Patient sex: M
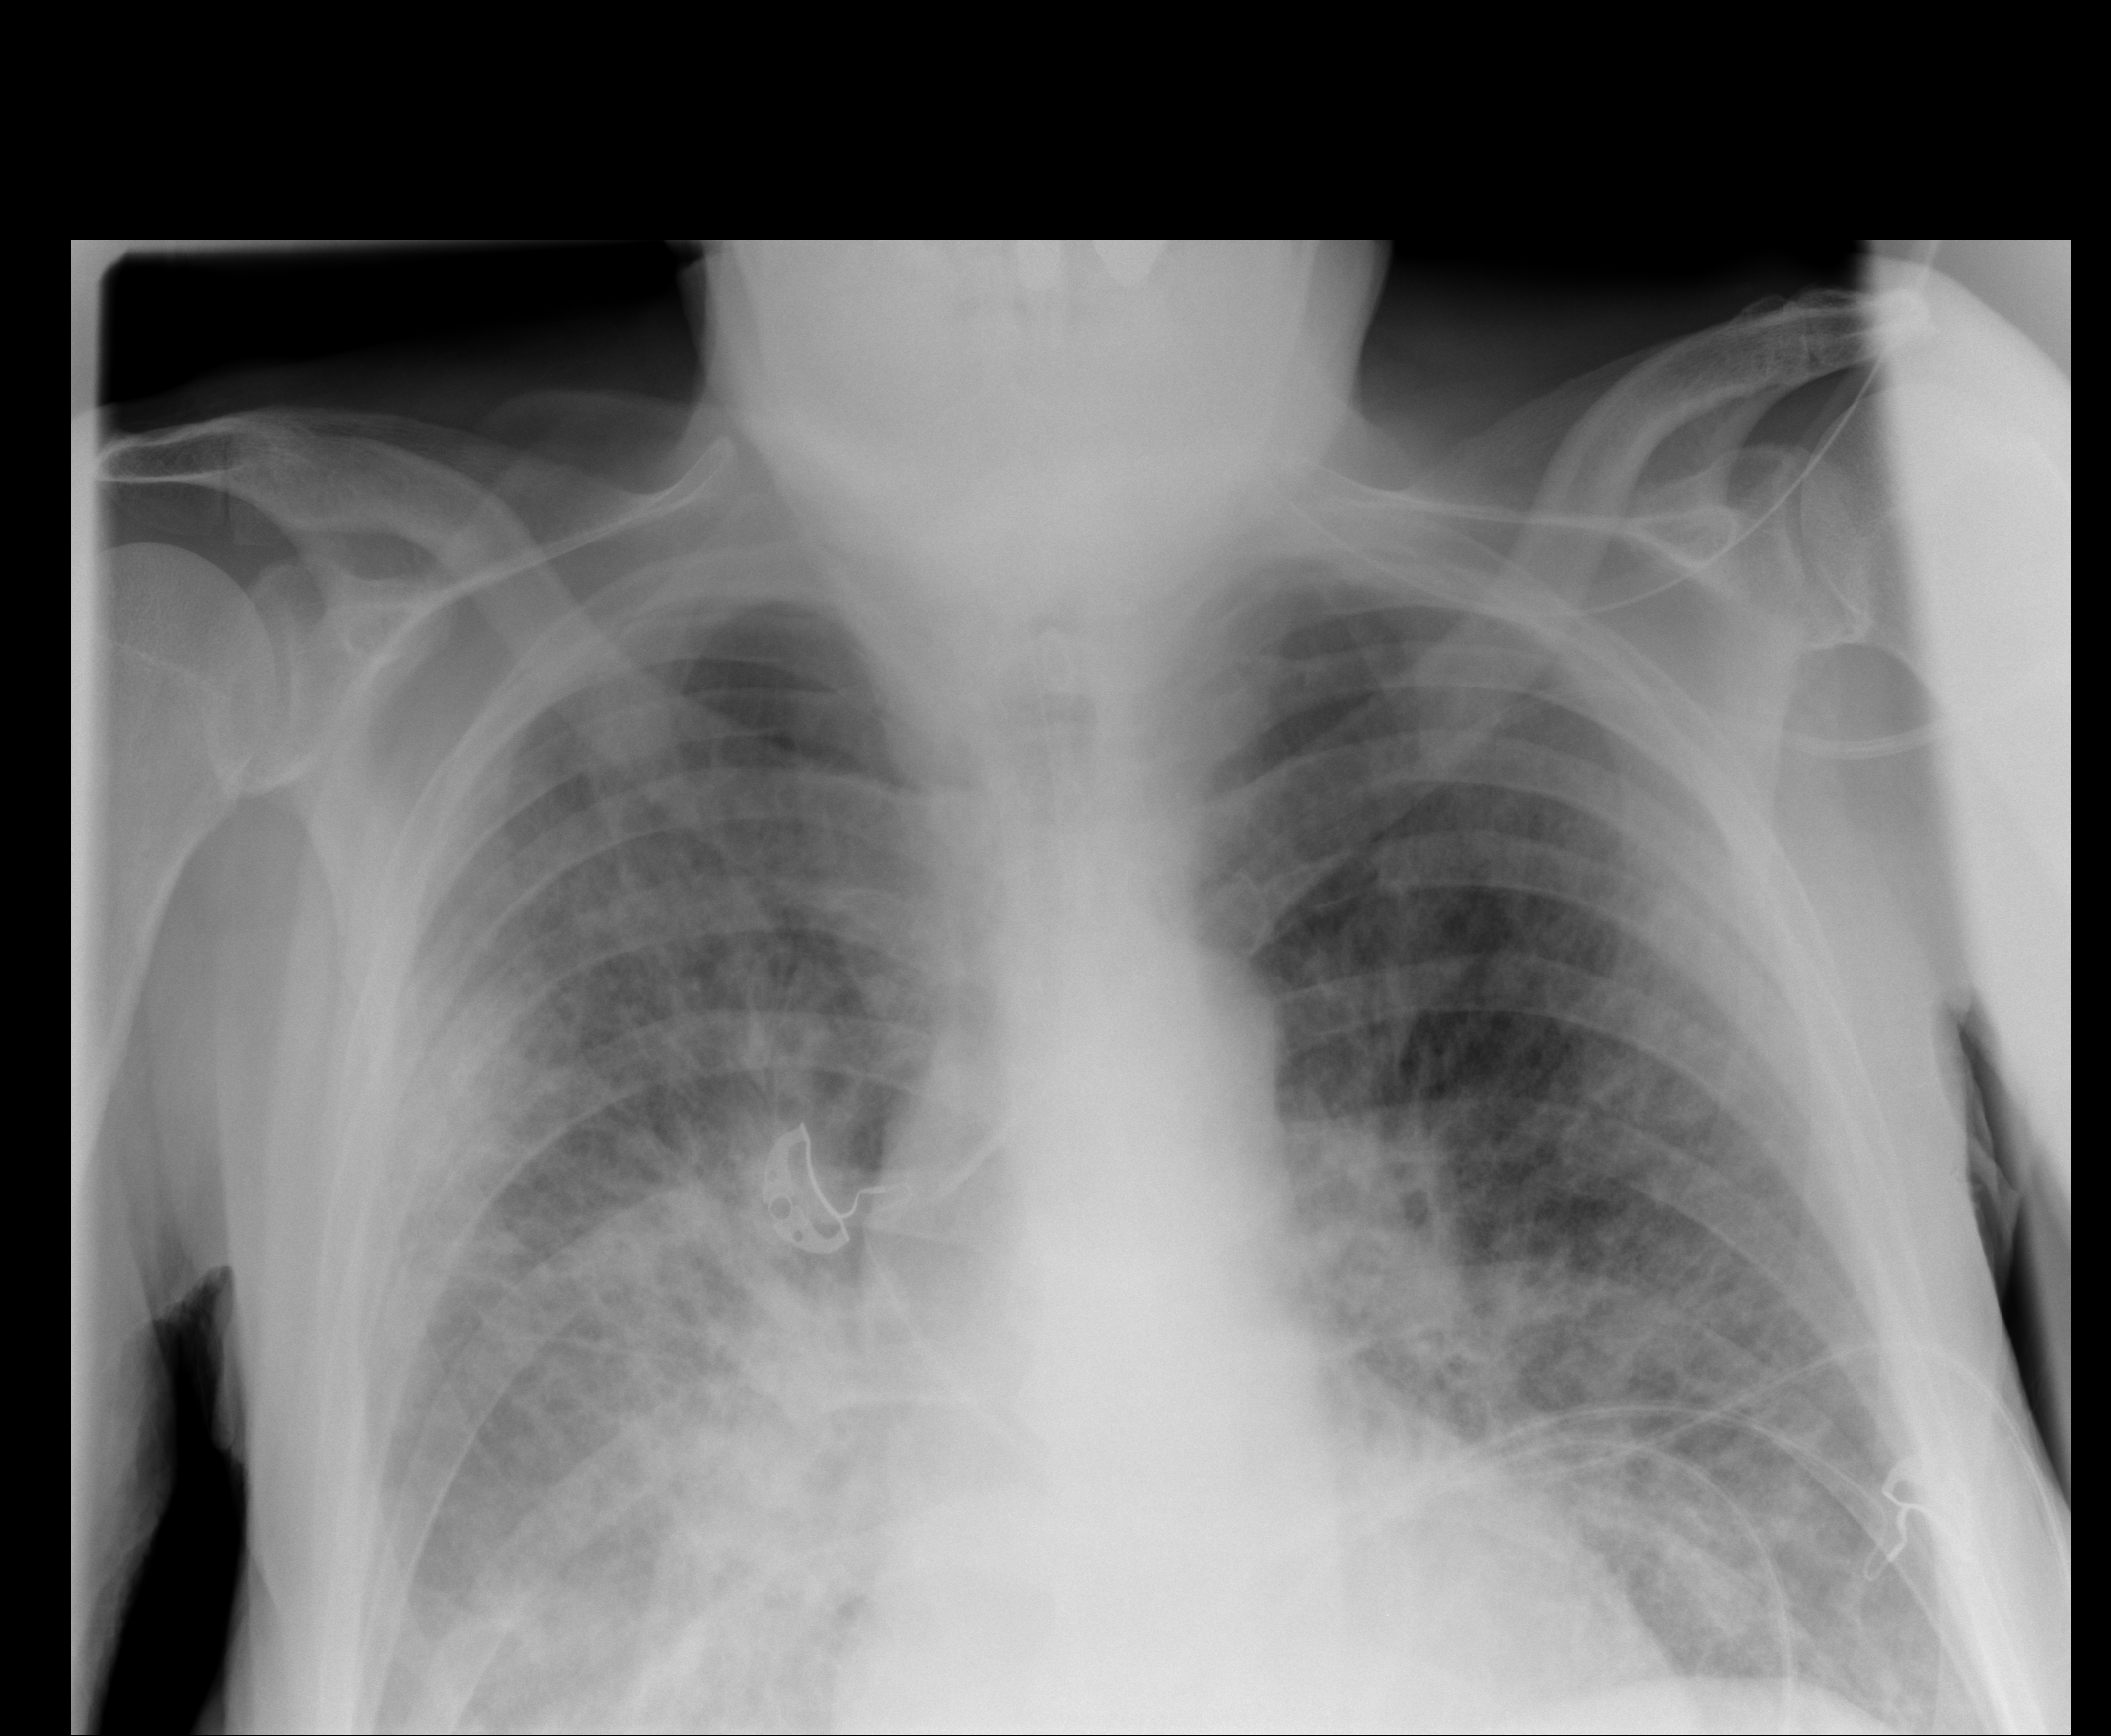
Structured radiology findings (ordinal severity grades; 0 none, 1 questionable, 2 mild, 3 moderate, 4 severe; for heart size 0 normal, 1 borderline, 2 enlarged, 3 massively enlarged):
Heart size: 0
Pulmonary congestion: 2
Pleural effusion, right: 2
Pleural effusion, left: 0
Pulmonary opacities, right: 3
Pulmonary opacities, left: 2
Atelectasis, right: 2
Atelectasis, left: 2